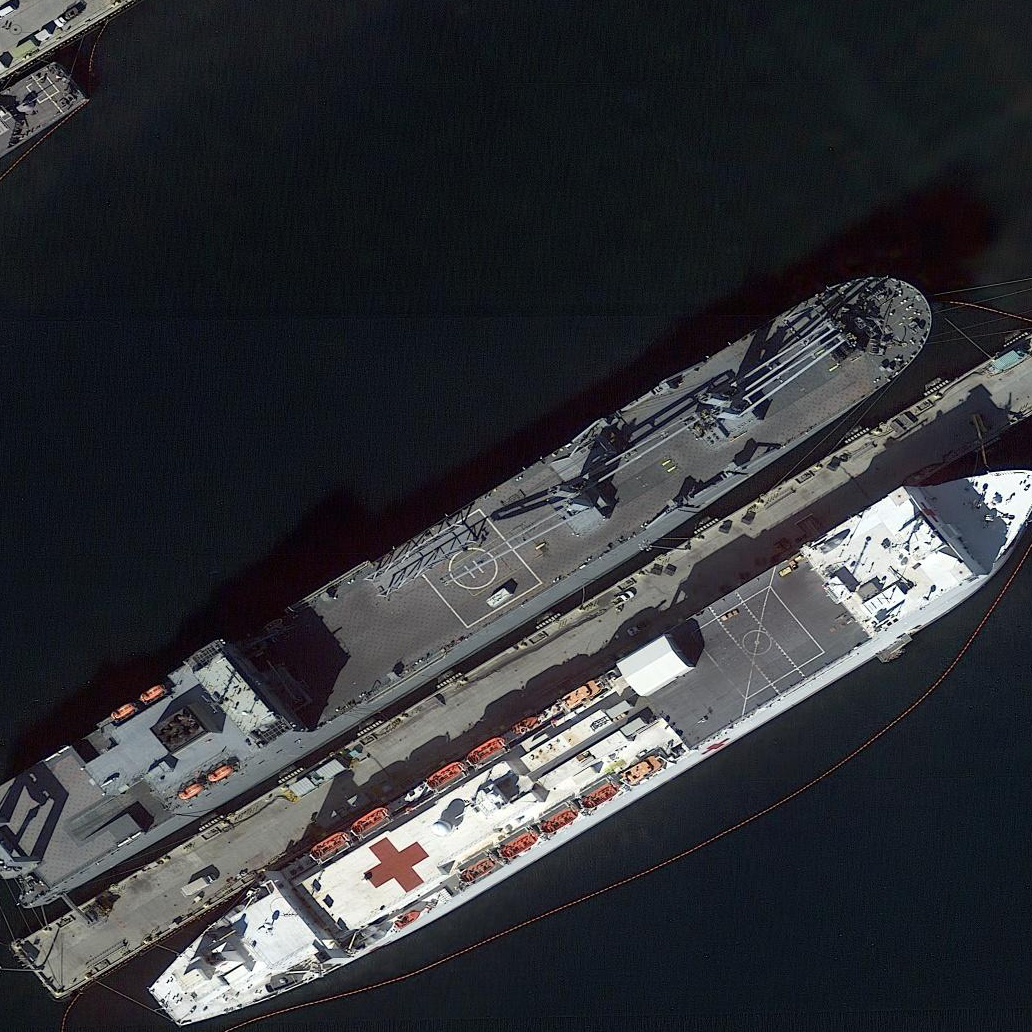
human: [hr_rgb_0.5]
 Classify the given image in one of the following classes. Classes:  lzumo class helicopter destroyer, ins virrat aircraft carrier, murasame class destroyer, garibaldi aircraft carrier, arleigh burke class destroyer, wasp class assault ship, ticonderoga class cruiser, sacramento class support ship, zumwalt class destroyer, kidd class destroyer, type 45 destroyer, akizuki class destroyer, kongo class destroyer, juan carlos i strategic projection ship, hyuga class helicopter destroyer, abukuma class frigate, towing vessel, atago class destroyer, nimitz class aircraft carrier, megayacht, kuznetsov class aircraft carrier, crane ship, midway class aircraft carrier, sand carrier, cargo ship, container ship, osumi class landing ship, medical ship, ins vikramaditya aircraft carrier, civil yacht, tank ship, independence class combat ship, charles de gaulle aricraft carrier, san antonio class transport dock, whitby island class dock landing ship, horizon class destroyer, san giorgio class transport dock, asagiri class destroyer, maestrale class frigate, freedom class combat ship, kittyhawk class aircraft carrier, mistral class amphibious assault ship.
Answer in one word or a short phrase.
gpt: Medical ship